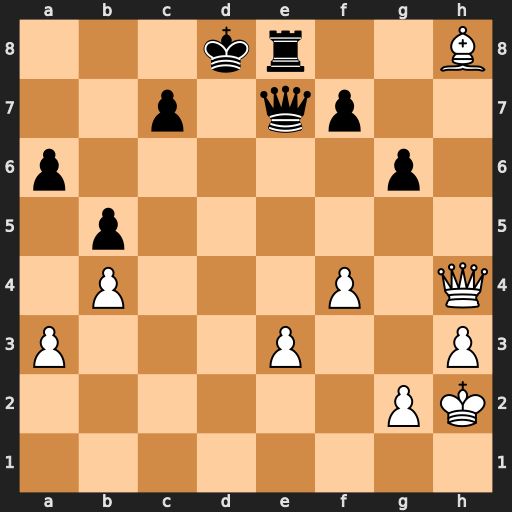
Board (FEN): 3kr2B/2p1qp2/p5p1/1p6/1P3P1Q/P3P2P/6PK/8
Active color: w
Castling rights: -
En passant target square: -
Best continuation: Bf6 Kd7 Bxe7